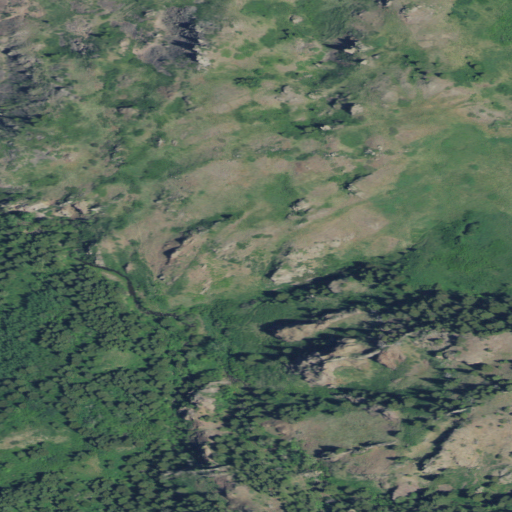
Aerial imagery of valley in Montana named Big Coulee containing shrub and evergreen forest